Question: Need to get Visual Studio 6 Processor Pack installed on Windows 7 (32 bit).
First i installed VS6 + SP6, which prevents the PP from installing. I uninstalled VS6 and re-installed VS6 and am trying to install SP5.
It is now complaining that MDAC 2.5 or 2.6 needs to be installed first. I've tried 2.5, 2.6, and 2.8. All run through the little extract progress dialog and appear to finish. But SP5 still fails with this:

Any ideas on getting VS6 + SP5 + PP installed correctly?
EDIT: Alternatively, any way to get VS6 (or just VC6) + SP6 + PP installed correctly? Processor Pack refuses to install on SP6, insisting on SP5.
EDIT: I found a <URL>, and that got SP6 + PP installed, but i'm getting this error, which is apparently indicates that PP isn't installed:
'''
--------------------Configuration: test - Win32 Debug--------------------
Compiling...
test.cpp
c:\svn est est.cpp(127) : error C2520: conversion from unsigned __int64
to double not implemented, use signed __int64
Error executing cl.exe.
test.dll - 1 error(s), 0 warning(s)
'''
EDIT: Fixed title.
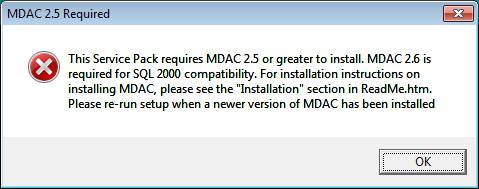
Answer: Though this isn't supported and you get the normal warnings about maybe not working on Windows 7, but i now have it installed and compiling.
Found a <URL> to this that actually works well. Essentially you have to hand edit the STF file for VS6 Service Pack 5 to skip the MDAC check.
1. Install VS6. Do a custom install and deselect Visual Studio Analyzer, along with anything else you don't need. I ended up installing InterDev and VC++ with some misc. tools. (OLE Viewer caused problems.)
2. Extract (or copy from CD) Service Pack 5 files to a folder.
3. Modify SP598ENT.STF to remove 36 (the MDAC check) from the list in step 13 13 Group 28 36 38 29 30 32 26 27 14 25 16 17 20 18 19 15 39 21 22 24 23 43 and save the file. For completeness, you can possibly remove step 36 (and 37) entirely, but this has worked for me once but not the second time i tried this. Those lines are as follows: 36 Depend "27 ? : 37"
37 IsWin95 CustomAction "sp598ent.dll,CheckForMDAC"
4. Run SETUPSP5.EXE and let Service Pack 5 finish installing.
5. Install Processor Pack normally.